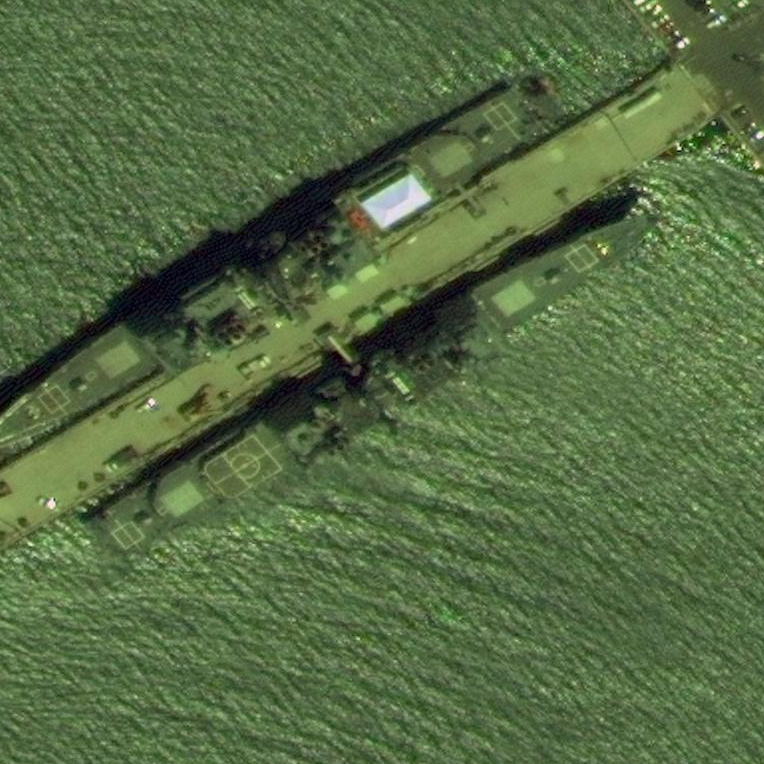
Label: cruiser